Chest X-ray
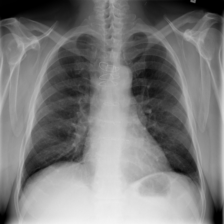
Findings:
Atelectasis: negative
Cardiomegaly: negative
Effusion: negative
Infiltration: positive
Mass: negative
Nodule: negative
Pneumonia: negative
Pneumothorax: negative
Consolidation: negative
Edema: negative
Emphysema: negative
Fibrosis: negative
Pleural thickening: negative
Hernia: negative